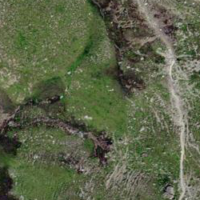
EUNIS habitat code: 26
Species observed at this site:
Eriophorum scheuchzeri